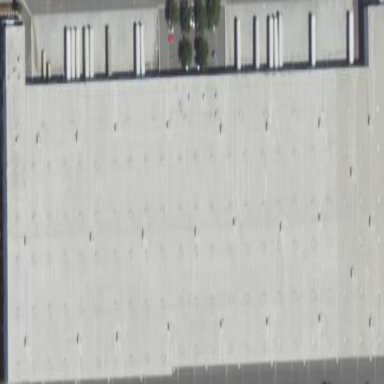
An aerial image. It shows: Warehouse building.